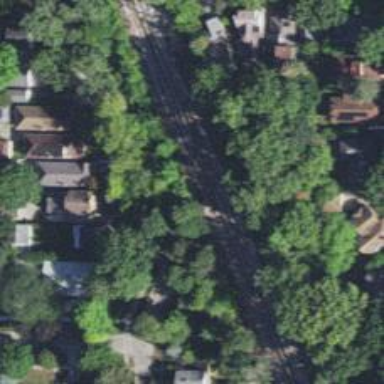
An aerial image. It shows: Railroad crossover.